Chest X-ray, PA view. Patient: 36 years old, sex F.
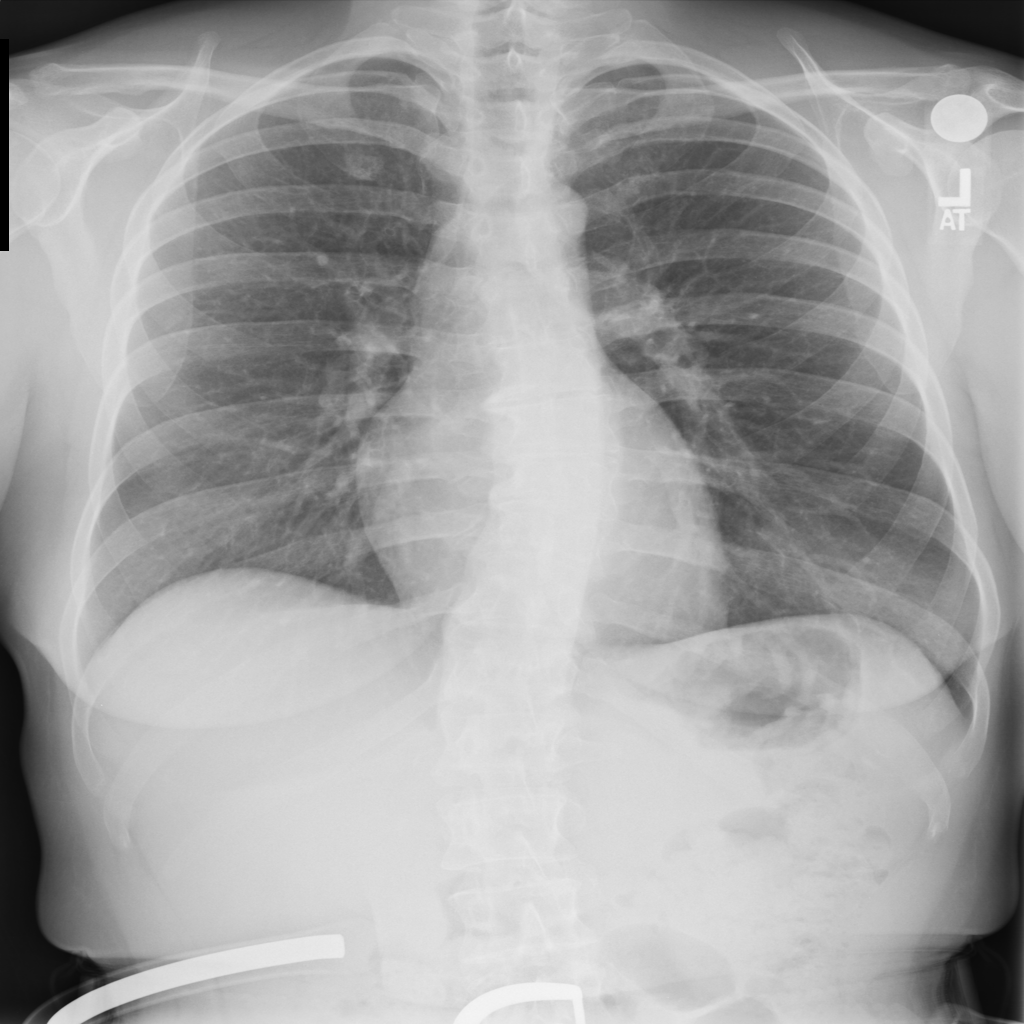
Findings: No Finding